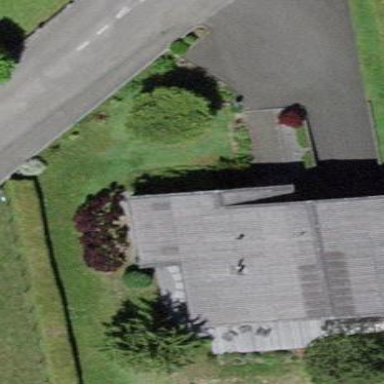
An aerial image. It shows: Detached building.